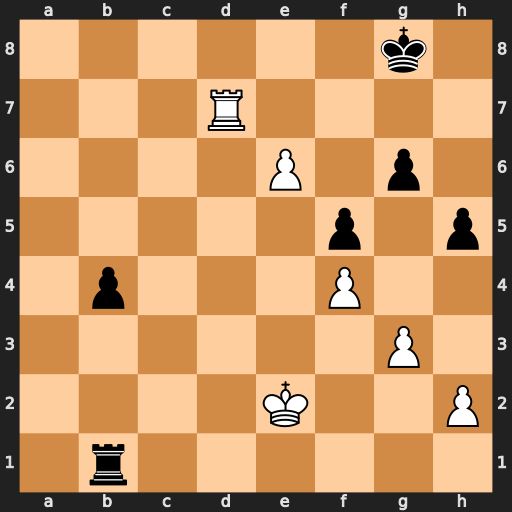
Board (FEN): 6k1/3R4/4P1p1/5p1p/1p3P2/6P1/4K2P/1r6
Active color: w
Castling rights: -
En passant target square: -
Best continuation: Rd8+ Kg7 e7